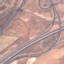
Land use / land cover: Highway